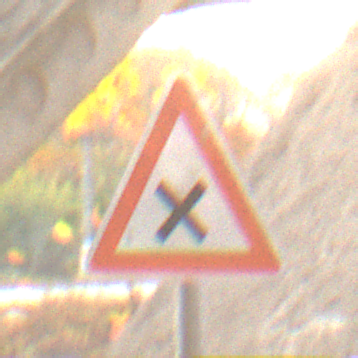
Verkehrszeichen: KreuzungOderEinmuendung
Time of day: SunriseSunset
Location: Roofed (Suburban)
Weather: Clear
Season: NotSpecified
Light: Natural